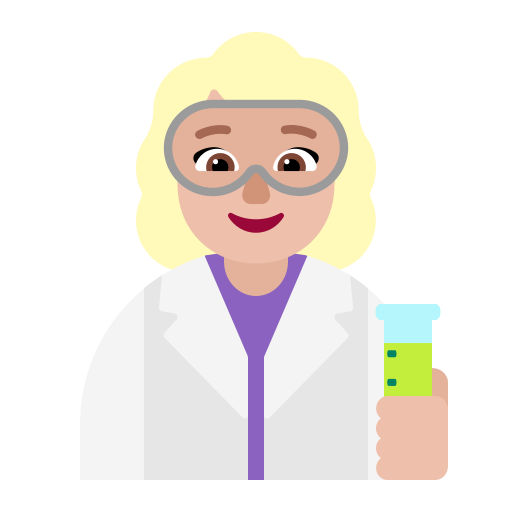
woman scientist flat  light